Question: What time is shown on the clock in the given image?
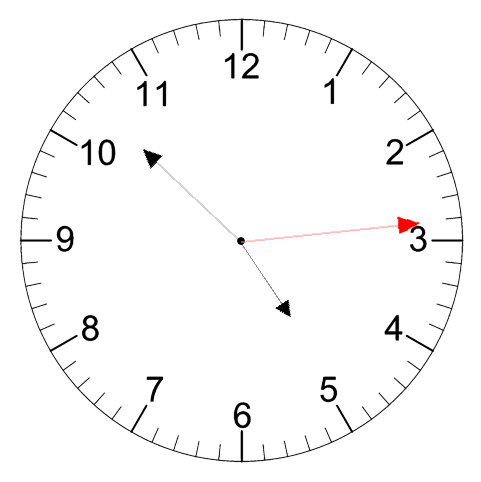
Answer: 04:52:14